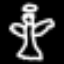
Label: angel